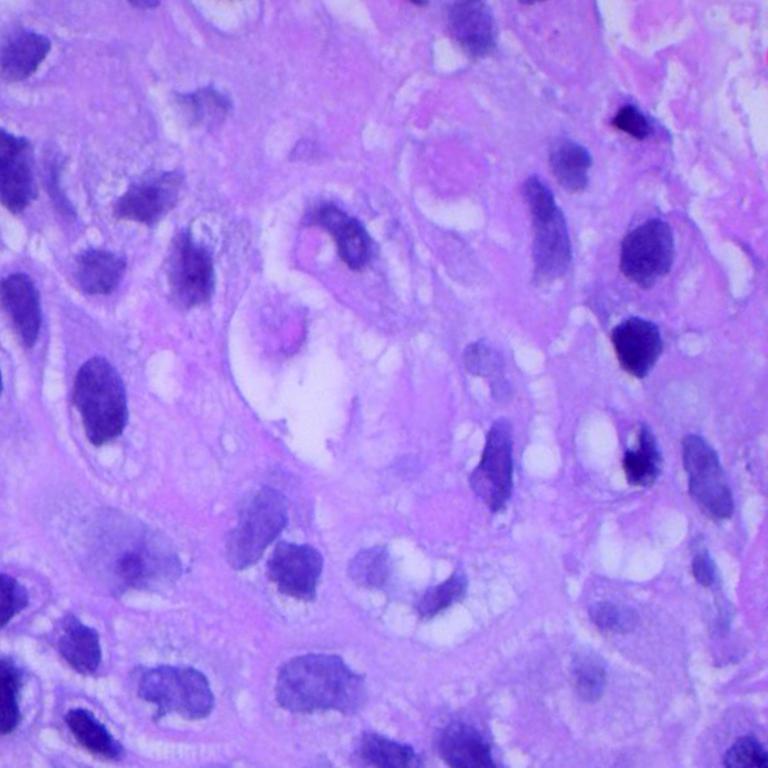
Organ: lung
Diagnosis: squamous carcinomas